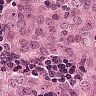
Metastatic tissue present: yes